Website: apple
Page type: customer-info-address
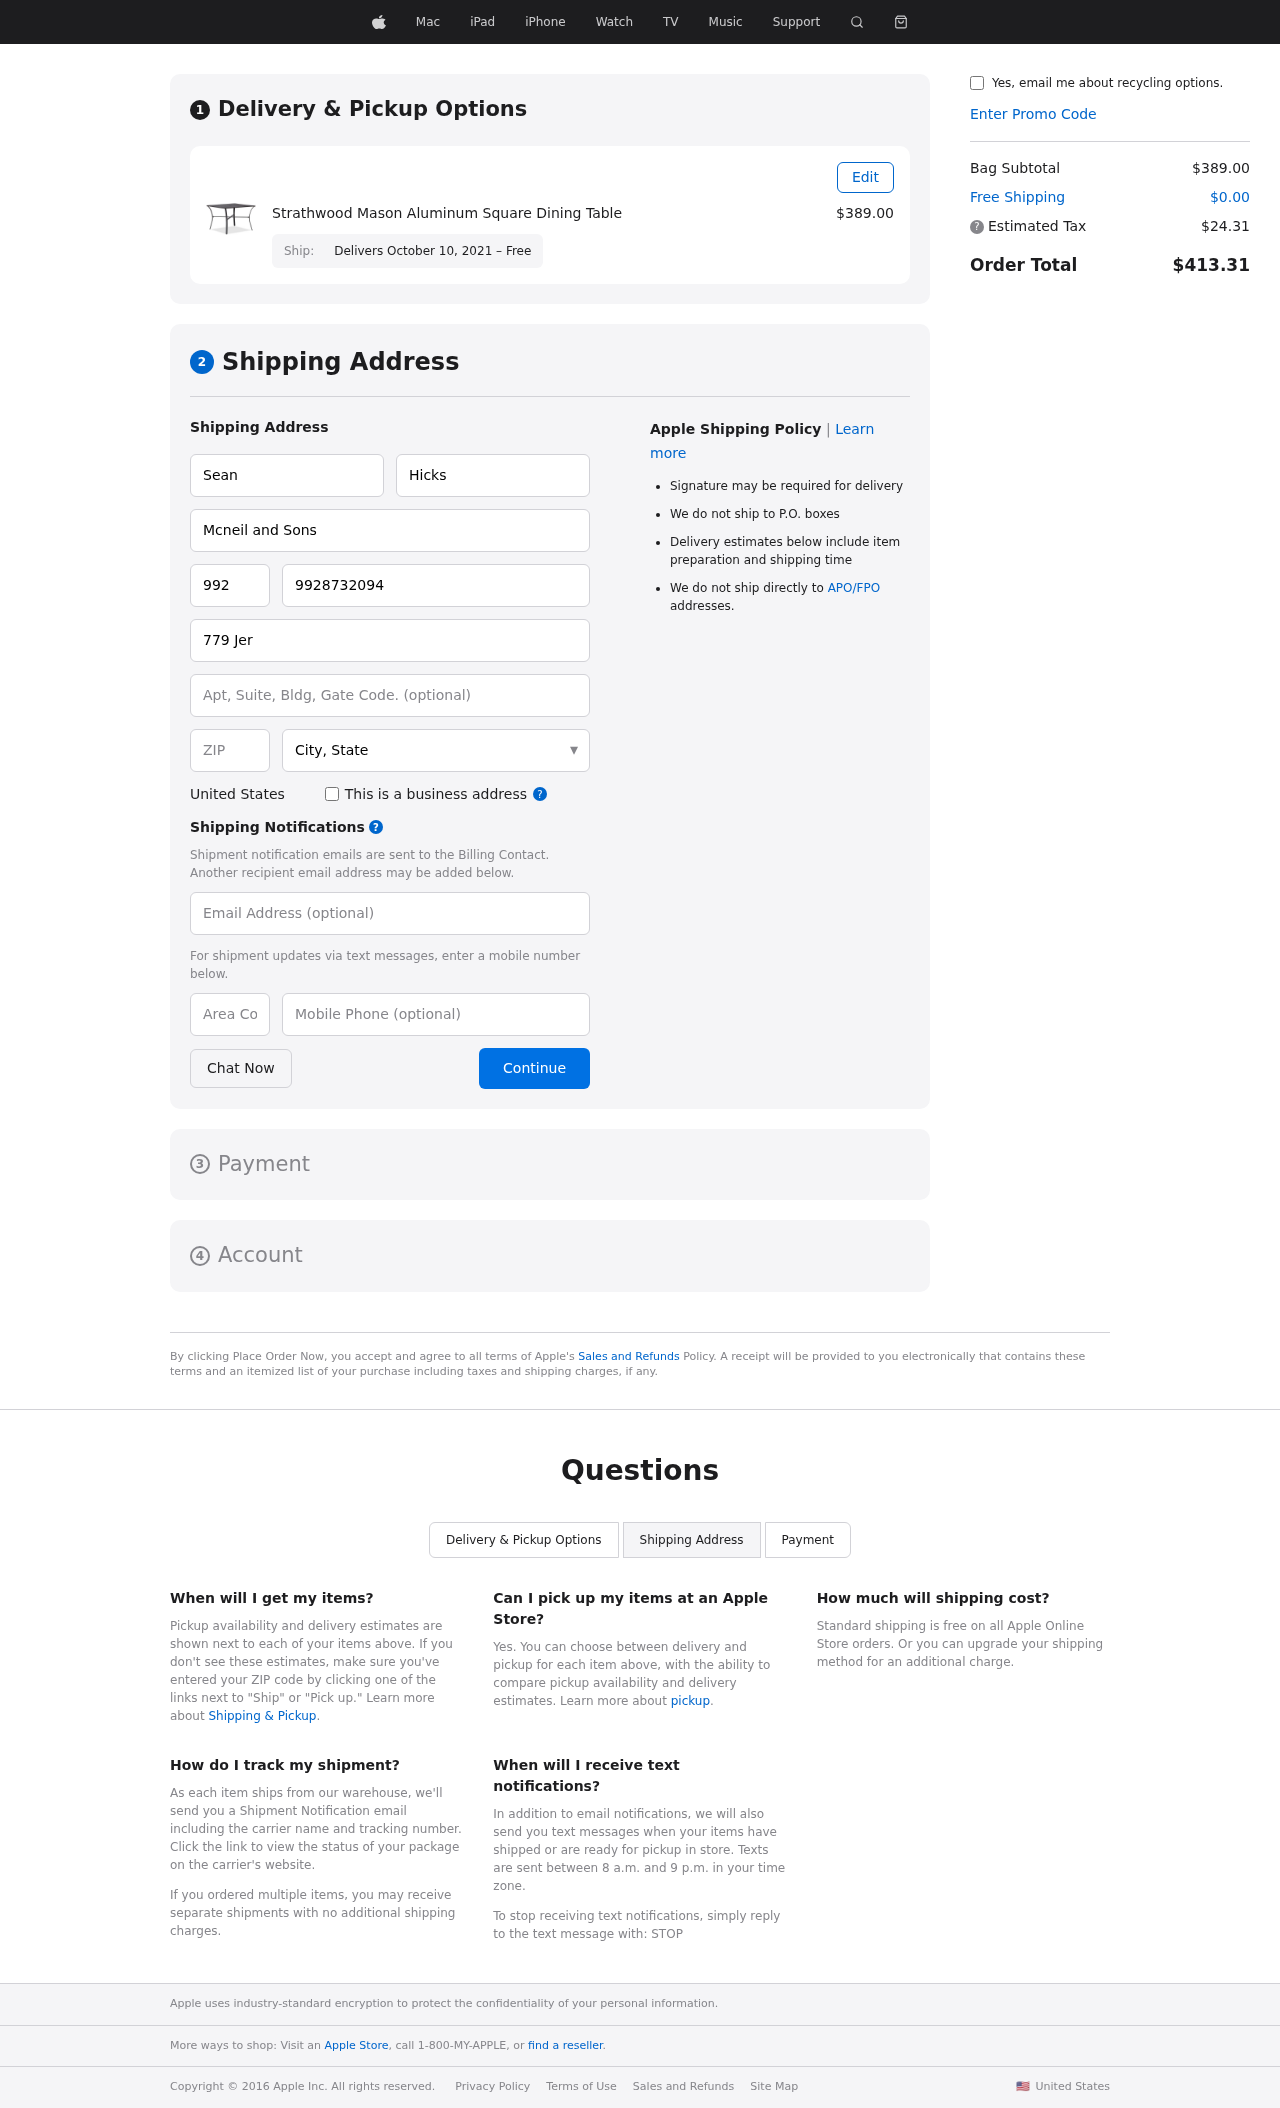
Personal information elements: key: PII_CITY_STATE
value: Robinsonburgh, VI
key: PII_COMPANY
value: Mcneil and Sons
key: PII_COUNTRY
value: United States
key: PII_EMAIL
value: seanhicks@hotmail.com
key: PII_FIRSTNAME
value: Sean
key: PII_LASTNAME
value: Hicks
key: PII_PHONE
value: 9928732094
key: PII_PHONE_AREA
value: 992
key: PII_POSTCODE
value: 76985
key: PII_STREET
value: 779 Jerry Square
Product elements: key: PRODUCT1_NAME
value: Strathwood Mason Aluminum Square Dining Table
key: PRODUCT1_PRICE
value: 389
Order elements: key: ORDER_DELIVERY_DATE
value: Delivers October 10, 2021 – Free
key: ORDER_SUBTOTAL
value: $389.00
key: ORDER_SHIPPING_COST
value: $0.00
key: ORDER_TAX
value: $24.31
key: ORDER_TOTAL
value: $413.31